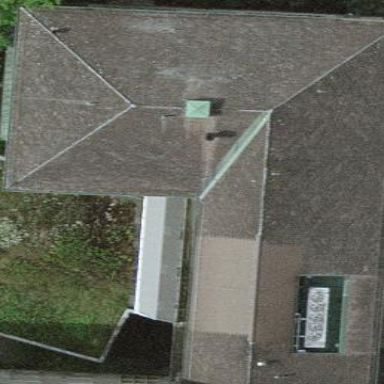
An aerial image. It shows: Part of building.